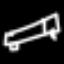
Label: bed